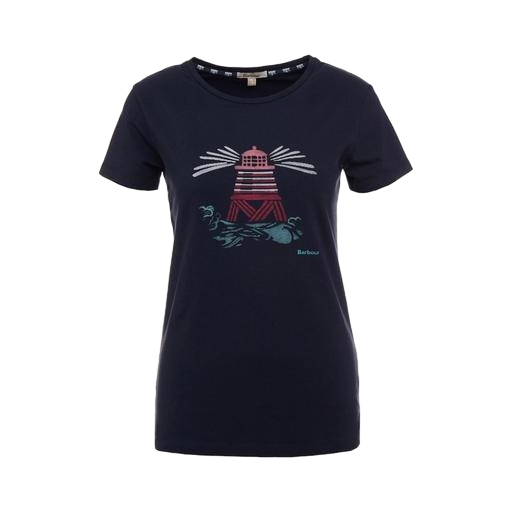
brett womens t-shirt print, mid t-shirt, women's tee, white background